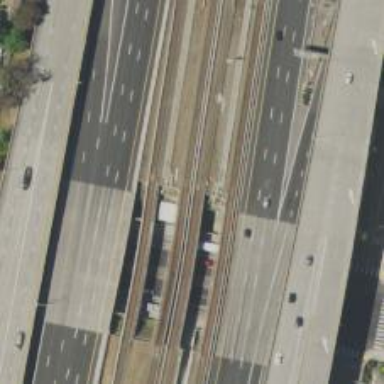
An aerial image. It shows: Bridge with electrified rail.